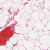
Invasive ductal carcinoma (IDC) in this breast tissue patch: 0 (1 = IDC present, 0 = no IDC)